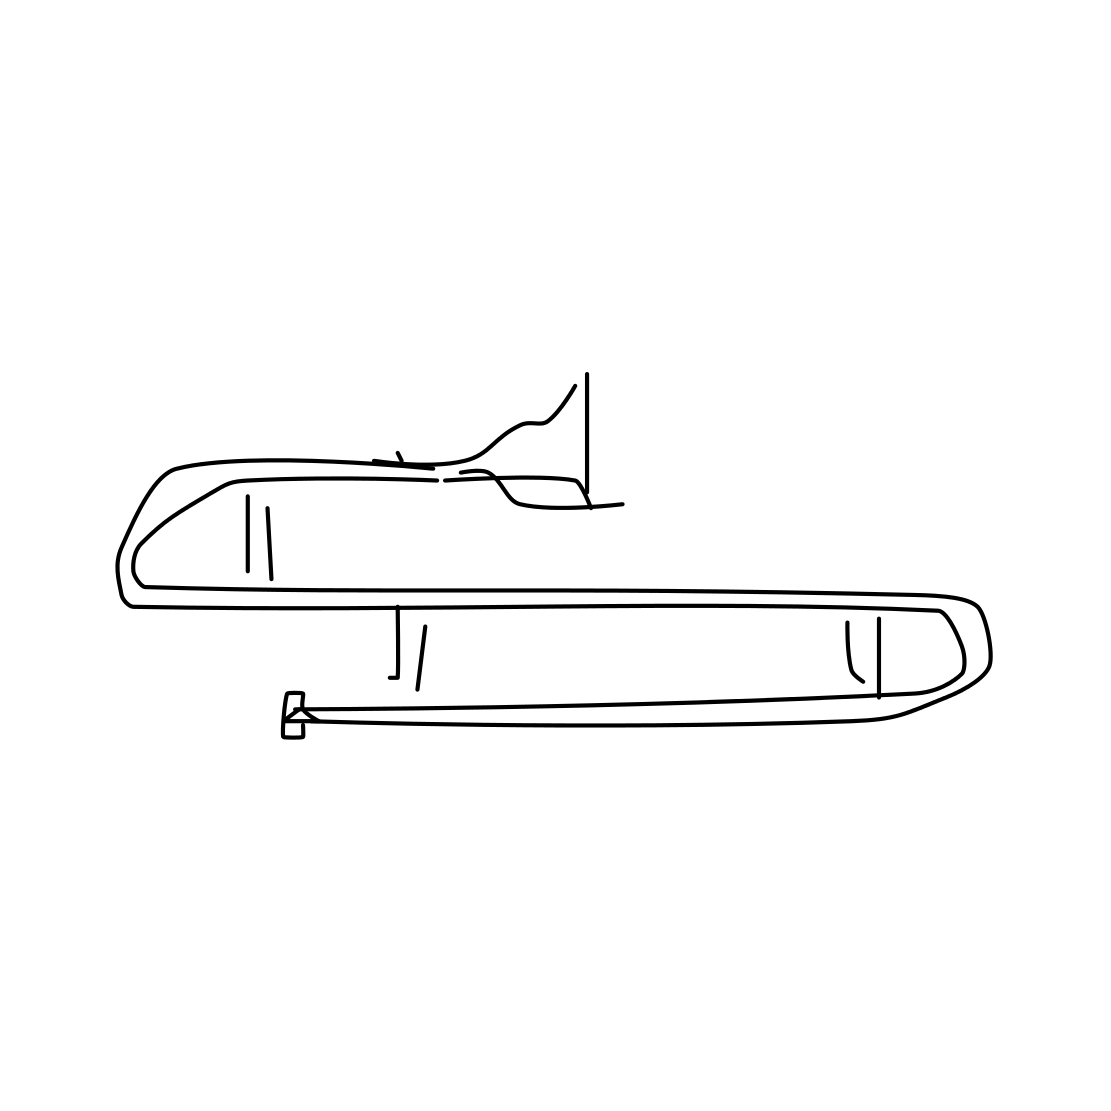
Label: trombone